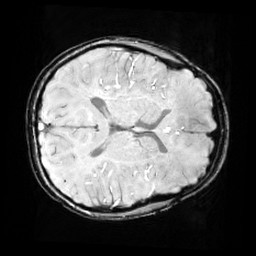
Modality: SWI
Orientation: axial
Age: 9
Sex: male
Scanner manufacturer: siemens
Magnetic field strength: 3 T
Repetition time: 0.027 s
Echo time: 0.02 s